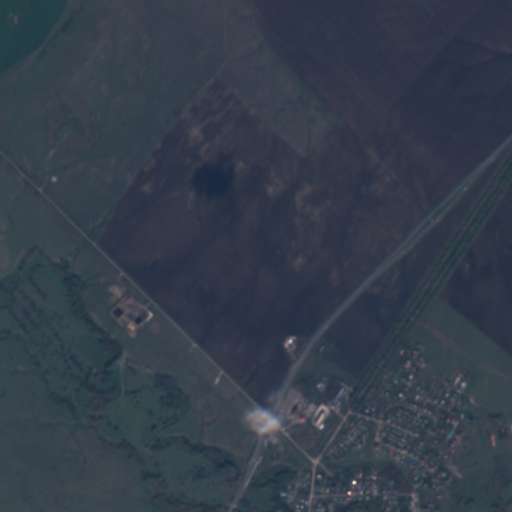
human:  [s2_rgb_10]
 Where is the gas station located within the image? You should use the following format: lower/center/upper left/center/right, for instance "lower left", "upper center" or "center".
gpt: The gas station is located in the lower center of the image.
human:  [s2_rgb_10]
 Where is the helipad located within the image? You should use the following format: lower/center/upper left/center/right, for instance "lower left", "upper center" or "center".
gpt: The helipad is located in the center left of the image.
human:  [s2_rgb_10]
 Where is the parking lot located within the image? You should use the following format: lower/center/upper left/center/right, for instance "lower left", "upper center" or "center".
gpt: There is no parking lot in the image.